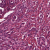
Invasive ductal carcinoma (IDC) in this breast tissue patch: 1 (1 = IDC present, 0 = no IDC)